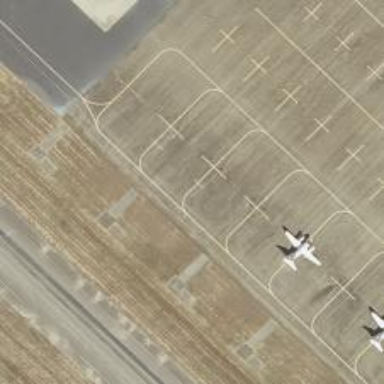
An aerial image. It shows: Image of taxiway at airport.